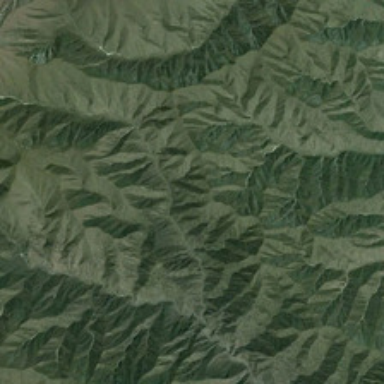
It is a piece of green mountain .